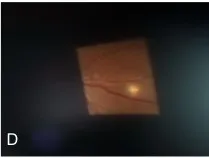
Fundus photography and fluorescein angiography of the patient's affected right eye at the week 4 after inoculation. Gross appearance on the photographs was similar to findings in the third week after inoculation. D-F: Dull-white patches seen scattered across the retina of both eyes.
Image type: ophthalmic_imaging (oct)